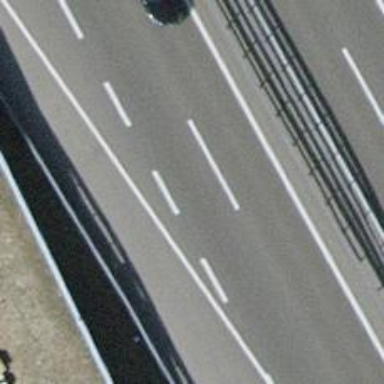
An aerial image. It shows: Asphalt motorway.